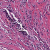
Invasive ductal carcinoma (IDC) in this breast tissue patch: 0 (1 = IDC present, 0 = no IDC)